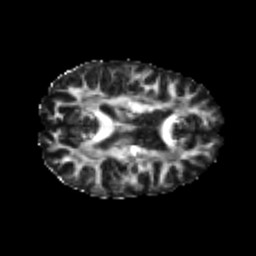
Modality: FA
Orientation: axial
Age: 23
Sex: female
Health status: healthy
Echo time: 0.074 s